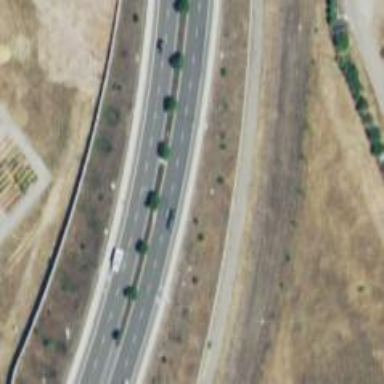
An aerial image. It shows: Asphalt road classified as trunk highway.